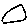
Label: triangle